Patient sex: M
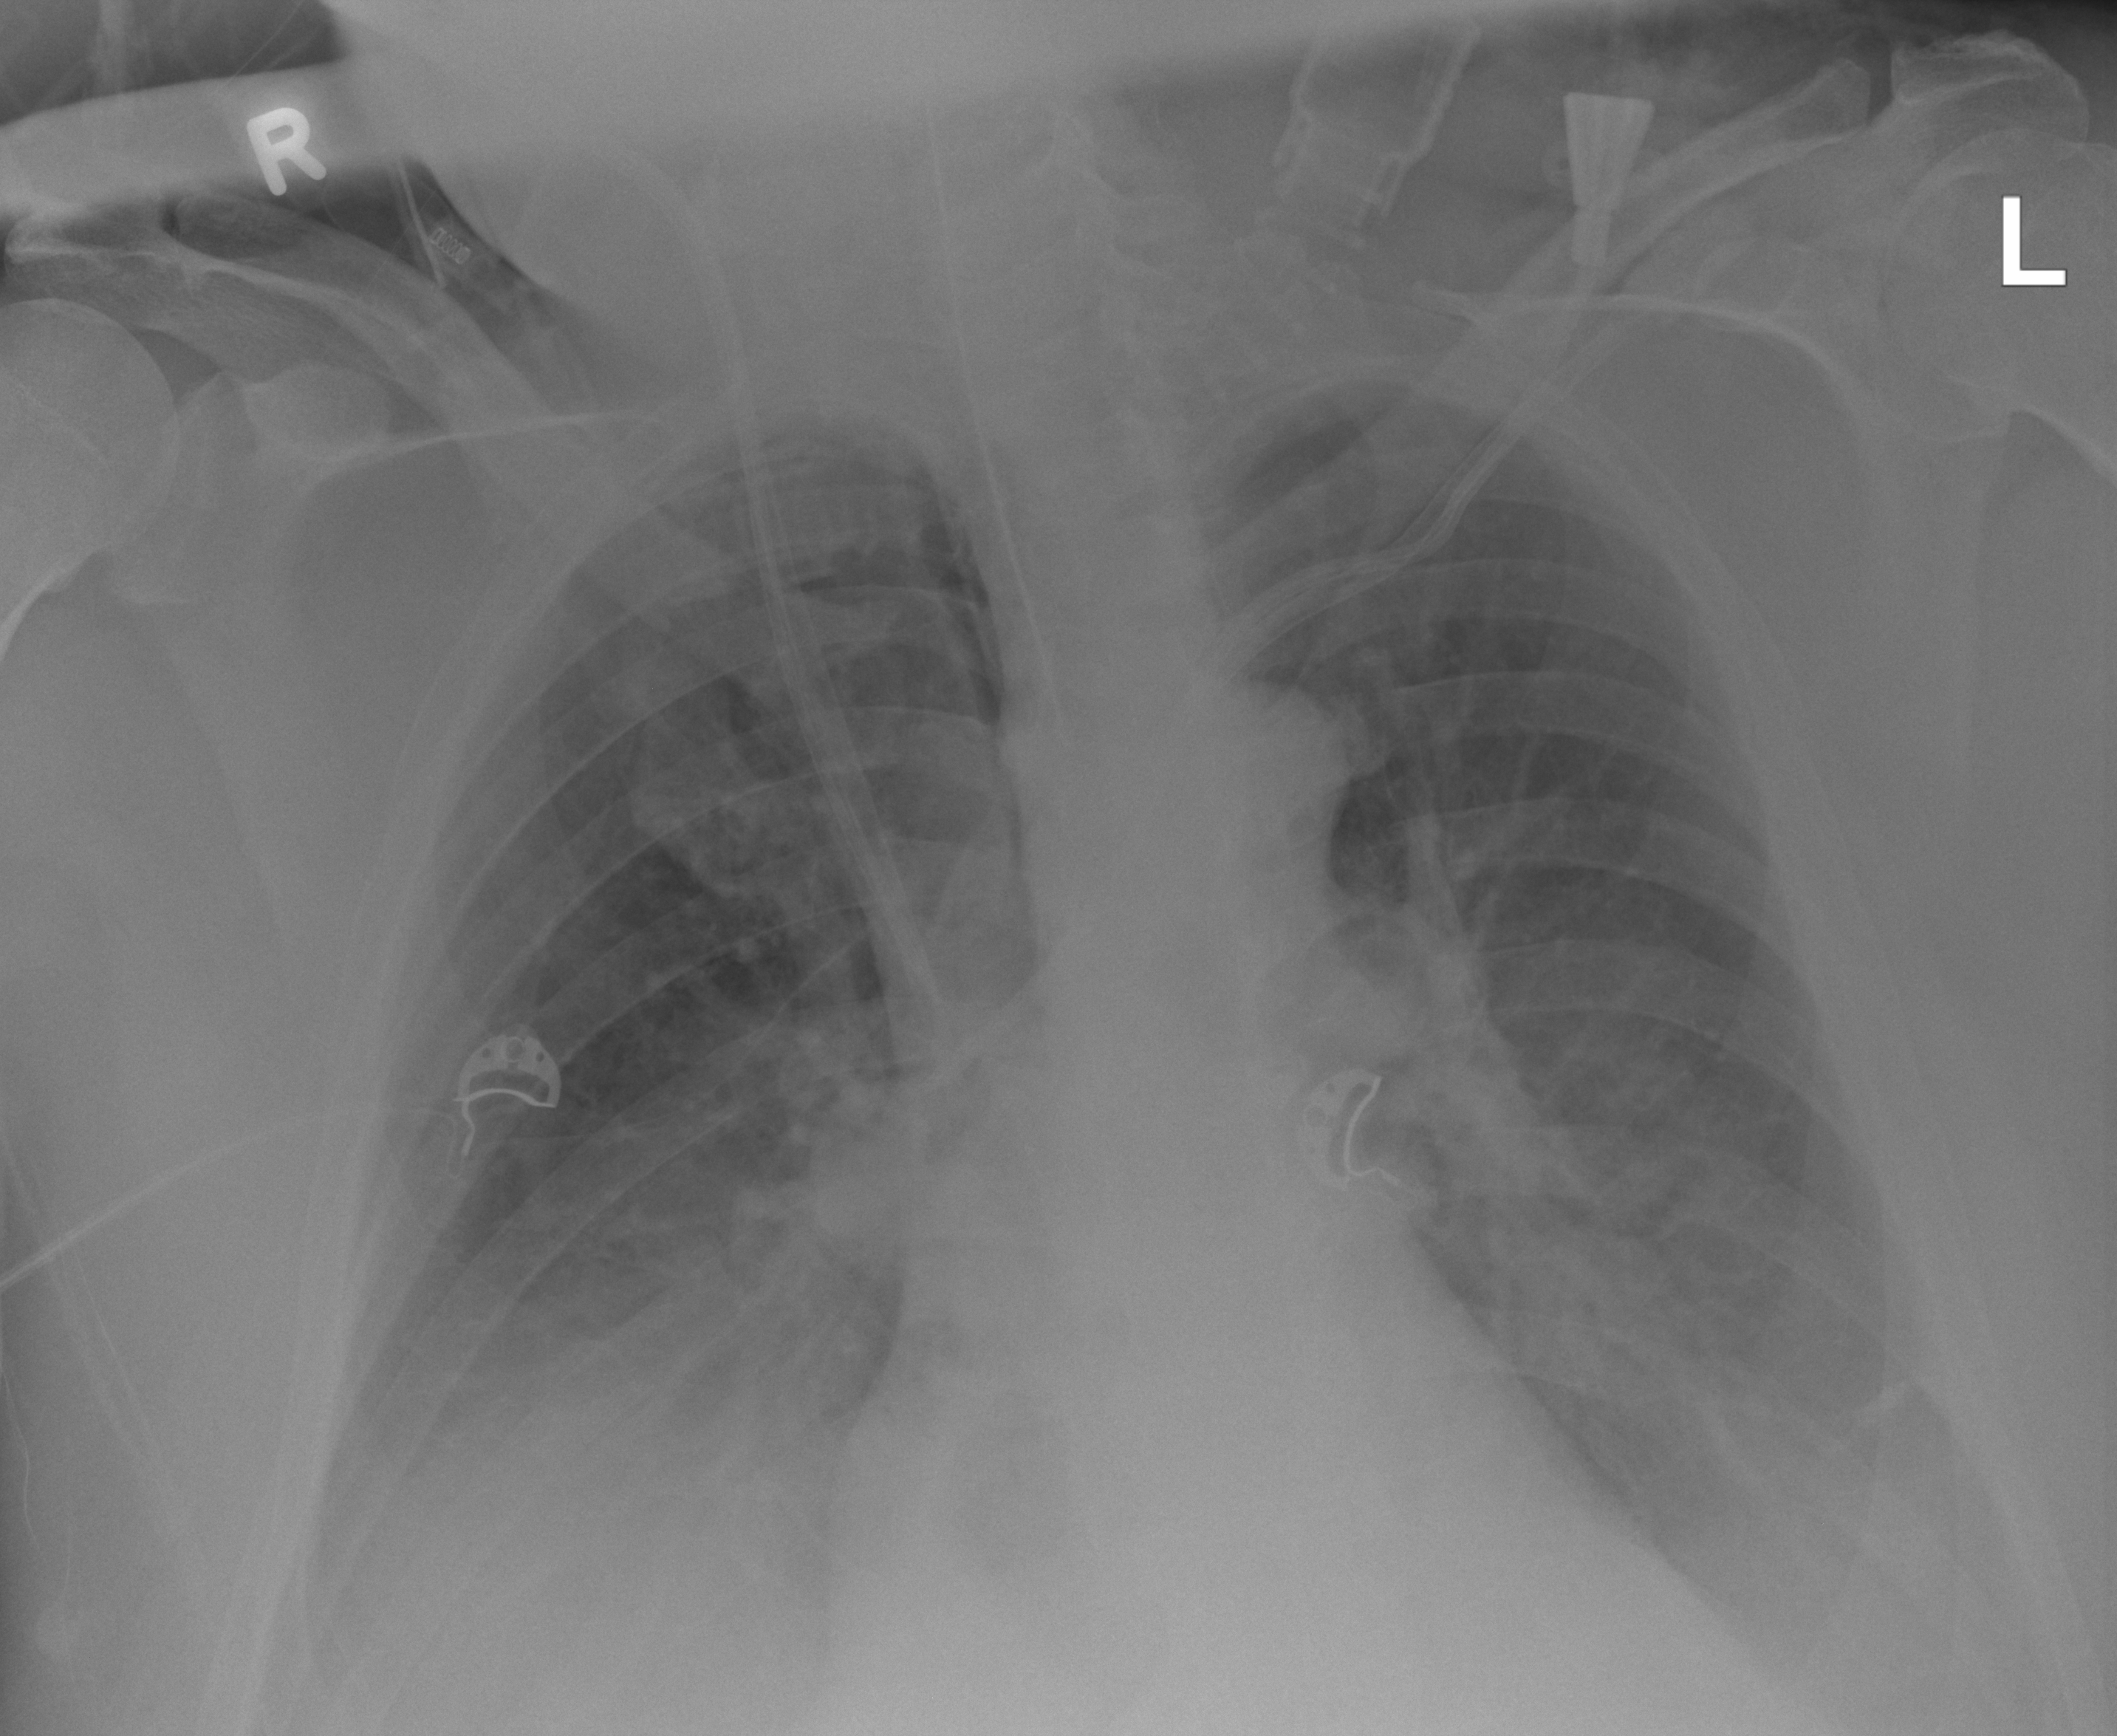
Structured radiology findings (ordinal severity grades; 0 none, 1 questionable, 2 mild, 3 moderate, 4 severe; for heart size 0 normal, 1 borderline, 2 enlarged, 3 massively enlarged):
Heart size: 0
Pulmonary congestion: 2
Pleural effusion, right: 2
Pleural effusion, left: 2
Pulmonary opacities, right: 0
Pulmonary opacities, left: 0
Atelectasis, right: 2
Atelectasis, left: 2